Question: I need to get a value from foreign key which is the url that I plan to display using javascript. The problem is after creating this:
'''
class SplashScreenAdmin(admin.ModelAdmin):
list_display = ('title', 'text', 'background', 'button', )
search_fields = ('title', 'text')
list_filter = ('background', 'button')
raw_id_fields = ('picture',)
admin.site.register(SplashScreen, SplashScreenAdmin)
'''
I cannot get the data from it. At the very least I need it to show the caption right beside the raw_id_fields. Is there any easy way to achieve this?

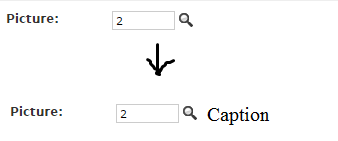
Answer: After a little hacks in here and there I finally able to get this to work.
Models.py
'''
class ImageMedia(models.Model):
caption = models.CharField(max_length=64)
picture = models.ImageField(upload_to='image_media', blank=True)
class SplashScreen(models.Model):
title = models.CharField(max_length=25)
text = models.TextField()
background = models.ForeignKey(Background)
button = models.ForeignKey(Button)
url = models.URLField()
picture = models.ForeignKey(ImageMedia)
def splash_image(self):
return '<img id="media_image" src="{0}{1}" height="150px"/><p id="media_caption">Caption</p> '.format(
settings.MEDIA_URL, '')
splash_image.allow_tags = True
def __str__(self):
return self.title
'''
views.py
'''
from django.contrib.auth.decorators import login_required
import json
@login_required
def get_picture_media(request):
if request.method == 'GET':
media_id = request.GET['media_id']
if media_id:
media = ImageMedia.objects.get(id=int(media_id))
if media:
media_data = {'media_url': media.picture.url, 'media_caption': media.caption}
return HttpResponse(json.dumps(media_data))
'''
Admin.py
'''
class SplashScreenAdmin(admin.ModelAdmin):
list_display = ('title', 'text', 'background', 'button', )
search_fields = ('title', 'text')
list_filter = ('background', 'button')
raw_id_fields = ('picture',)
fields = ('title', 'text', 'background', 'button', 'url', 'picture', 'splash_image')
readonly_fields = ['splash_image']
class Media:
js = ("js/media-render.js",)
admin.site.register(SplashScreen, SplashScreenAdmin)
'''
js/media-render.js
'''
function media_render() {
var id_picture = document.getElementById('id_picture').value;
var media_url = '';
var media_caption = '';
$.get(document.location.origin + '/get_picture_media/', {media_id: id_picture},
function(data){
data = JSON.parse(data);
media_url = data['media_url'];
media_caption = data['media_caption'];
document.getElementById('media_image').src = media_url;
document.getElementById('media_caption').innerHTML = media_caption;});
};
window.onfocus = media_render;
document.getElementById('id_picture').onchange = media_render;
'''
This way I can always update my image whenever I change the raw ID and I also get the caption. With schillingt I separate the js a little bit so the code are now a little bit neater
Final Result: